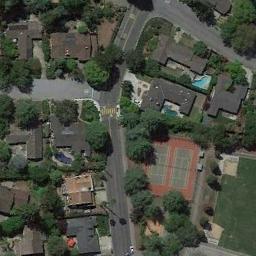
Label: tennis_court